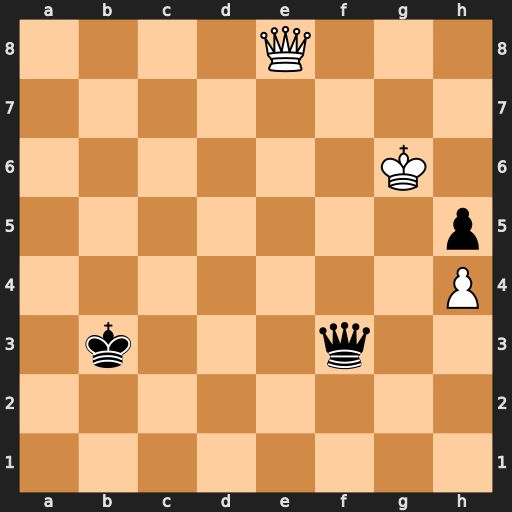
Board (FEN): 4Q3/8/6K1/7p/7P/1k3q2/8/8
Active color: w
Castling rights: -
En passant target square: -
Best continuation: Qf7+ Qxf7+ Kxf7 Kc4 Kg6 Kc5 Kxh5